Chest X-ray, PA view. Patient: 66 years old, sex F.
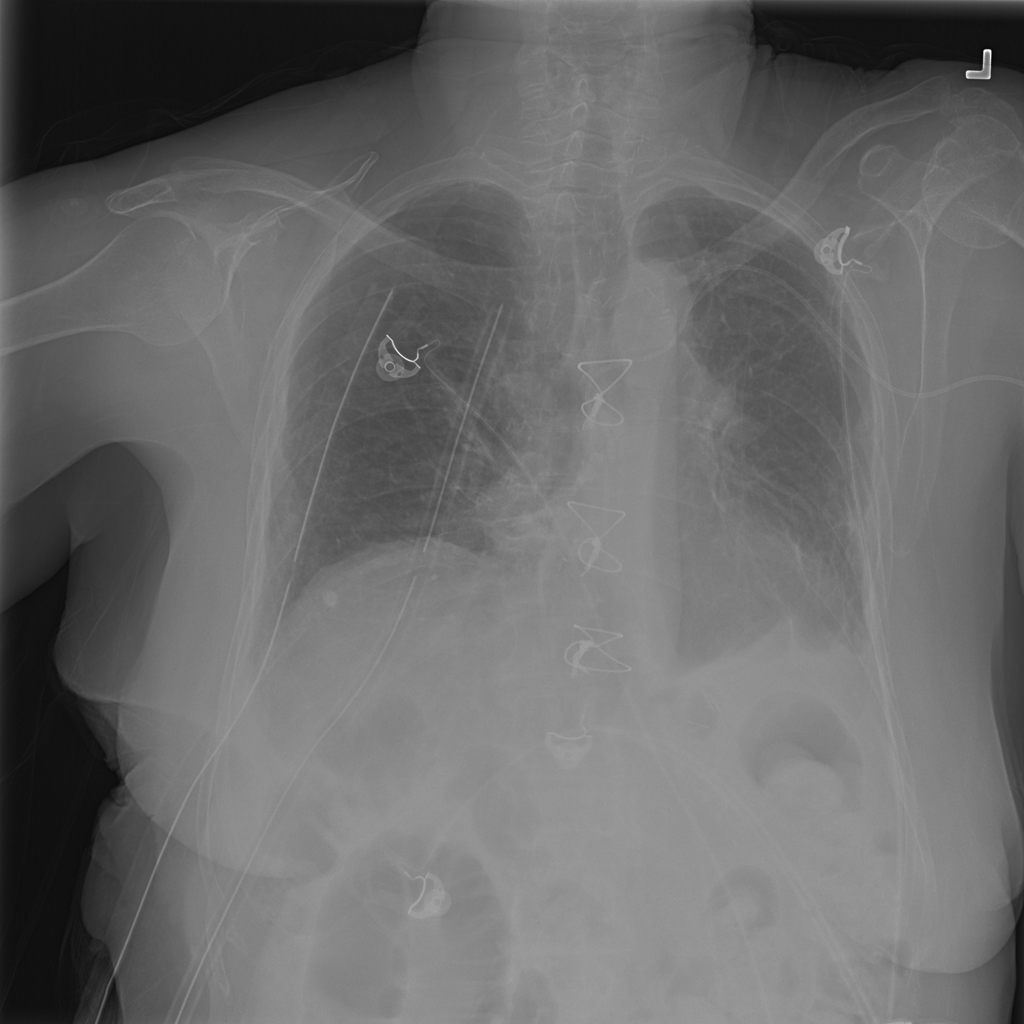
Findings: Pneumothorax